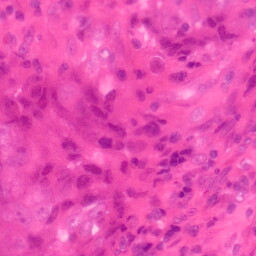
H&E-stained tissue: Colon